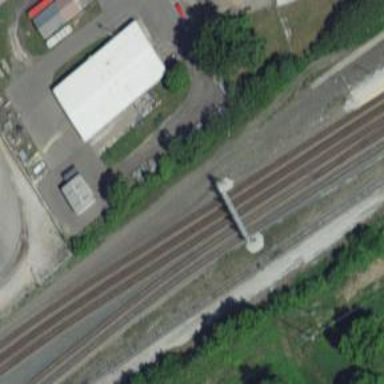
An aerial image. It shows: Railway signal.